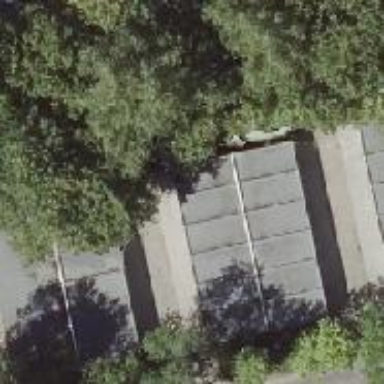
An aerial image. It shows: Group of garages.